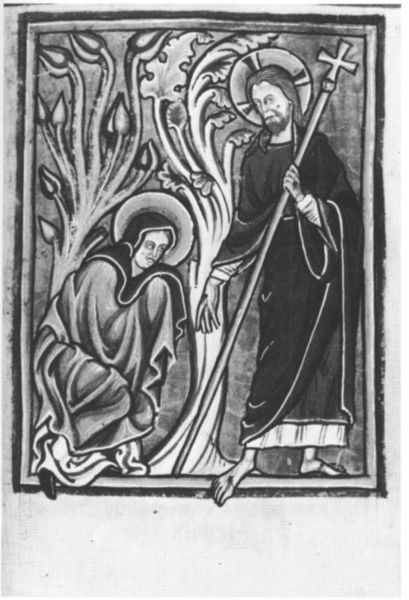
Titel: Bilderbuch des Neuen Testaments
Standort: Herkunftsregion: (GB England Nordengland) (EU - GB - England - Nordengland)
Institution: Privatsammlung
Schlagwörter: baum, fuß, gemälde, gott, hand, mann, umhang, weiß, bäume, blume, blumen, frau, grau, köpfe, schwarz, zeichnung, blick, tuch, bart, falten, blicken, hände, gewand, haare, mantel, pflanze, pflanzen, füße, holzschnitt, stab, grafik, kopftuch, bücken, kreuz, schwarzweiß, knien, heiligenschein, christus, jesus, wundmal, gut, heilige, maria, magdalena, got, akanthus, sankt, schwarz\weiss